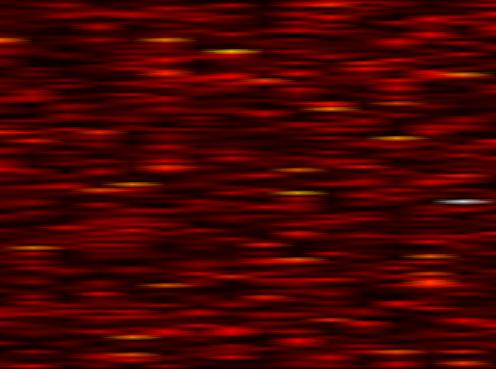
Label: WOLA